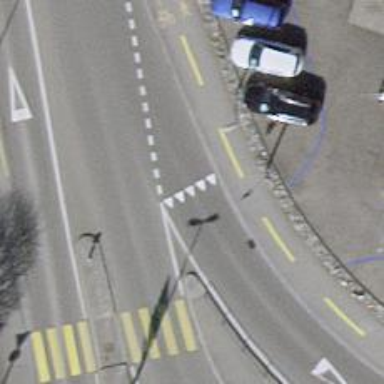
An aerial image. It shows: Road with "give way" sign.